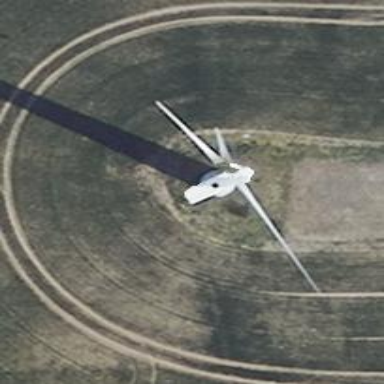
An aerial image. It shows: Wind generator powered by Vestas horizontal axis wind turbine.